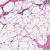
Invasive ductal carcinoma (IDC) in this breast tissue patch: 0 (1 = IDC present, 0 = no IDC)